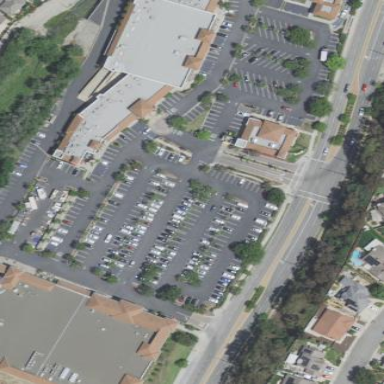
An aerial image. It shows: Retail area.